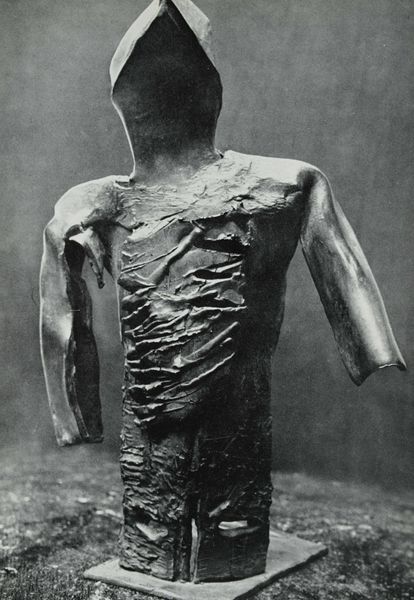
Titel: Homme-Oiseau (série des guerriers), Vogelmensch (Kriegerserie)
Künstler: Germaine Richier
Schlagwörter: dunkel, felsen, kopf, körper, mann, schatten, weiß, brust, frau, grau, hell, hintergrund, holz, licht, schwarz, gras, rasen, muster, hemd, wand, arm, arme, falten, gesicht, mensch, sockel, stein, steine, ärmel, hals, feld, felder, gräser, natur, boden, figur, gewand, person, schulter, schultern, skulptur, statue, beine, bein, abstrakt, fels, fläche, flächen, formen, material, duktus, falte, metall, bildhauerei, bronze, plastik, platte, plinthe, knie, oberkörper, foto, fotografie, eisen, außen, draußen, rippen, torso, form, helm, statuette, rüstung, brustpanzer, schiefer, struktur, basis, stumpf, blech, geometrie, erz, mamor, getrieben, kapuze, schlitze, mumie, standfläche, krass, mehsch, papmache, pappmache, röstung, stauet